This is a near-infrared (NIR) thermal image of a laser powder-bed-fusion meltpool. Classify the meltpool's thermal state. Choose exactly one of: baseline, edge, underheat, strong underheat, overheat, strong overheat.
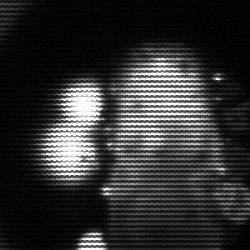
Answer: strong underheat